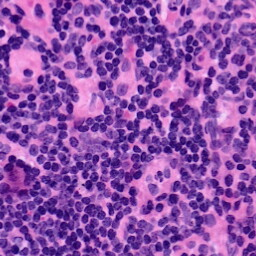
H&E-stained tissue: LymphNode